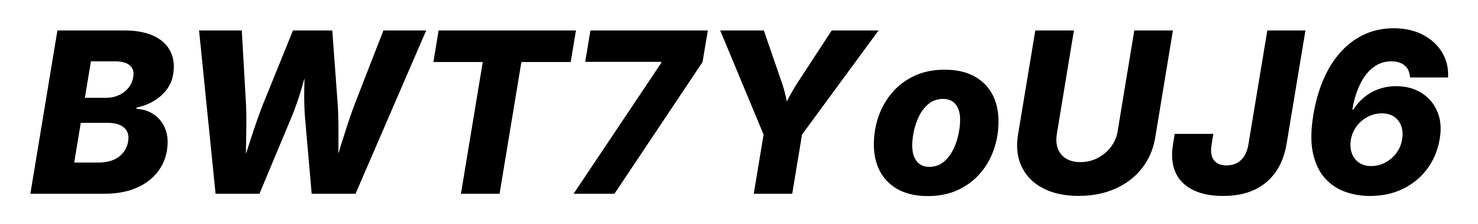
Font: Inter-Italic_ExtraBold_Italic